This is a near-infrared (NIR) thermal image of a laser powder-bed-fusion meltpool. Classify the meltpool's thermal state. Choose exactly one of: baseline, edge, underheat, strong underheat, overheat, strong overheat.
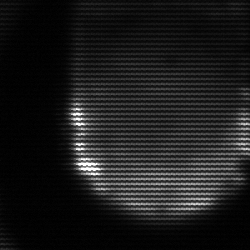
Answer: edge